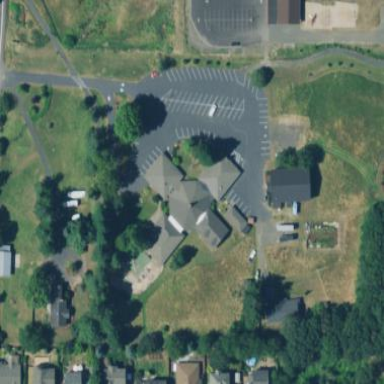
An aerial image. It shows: Building serving as place of worship.